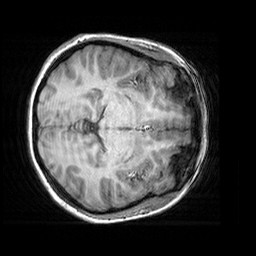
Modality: T1w
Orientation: axial
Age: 19
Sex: female
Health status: healthy
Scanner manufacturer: siemens
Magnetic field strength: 3 T
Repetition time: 2.3 s
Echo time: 0.00303 s